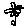
Label: flower